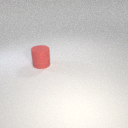
large red rubber cylinder